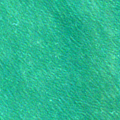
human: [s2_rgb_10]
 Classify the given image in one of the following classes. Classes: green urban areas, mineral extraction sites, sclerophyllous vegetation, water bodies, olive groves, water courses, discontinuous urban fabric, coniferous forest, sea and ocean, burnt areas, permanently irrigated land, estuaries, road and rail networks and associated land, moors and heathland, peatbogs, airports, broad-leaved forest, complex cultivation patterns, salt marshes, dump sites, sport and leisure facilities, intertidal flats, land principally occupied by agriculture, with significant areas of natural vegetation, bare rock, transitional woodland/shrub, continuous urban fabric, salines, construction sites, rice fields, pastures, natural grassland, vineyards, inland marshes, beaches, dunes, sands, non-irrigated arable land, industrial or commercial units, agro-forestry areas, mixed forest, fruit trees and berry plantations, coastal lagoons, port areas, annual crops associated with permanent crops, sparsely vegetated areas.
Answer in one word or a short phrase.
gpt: sea and ocean